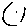
Label: square